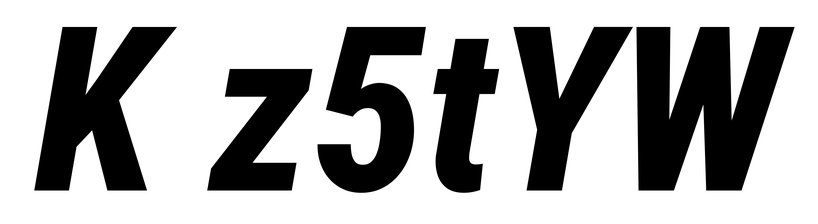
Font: Roboto-Italic_Condensed_ExtraBold_Italic